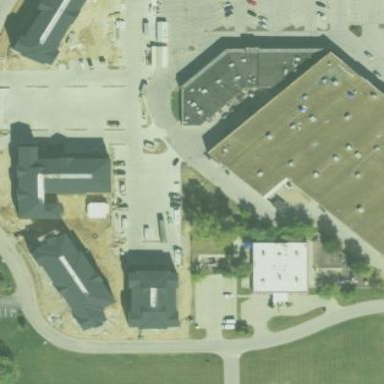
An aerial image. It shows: Commercial area.